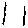
Label: line